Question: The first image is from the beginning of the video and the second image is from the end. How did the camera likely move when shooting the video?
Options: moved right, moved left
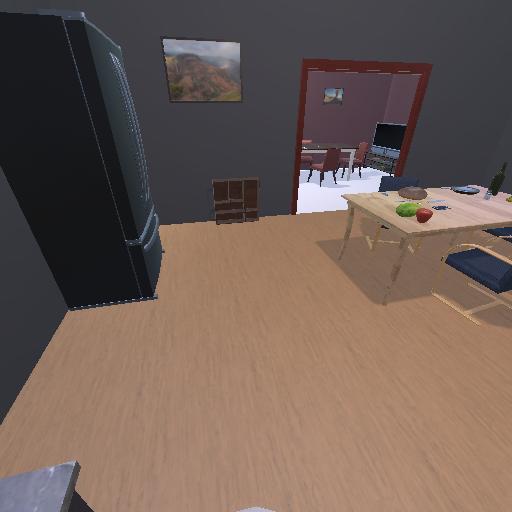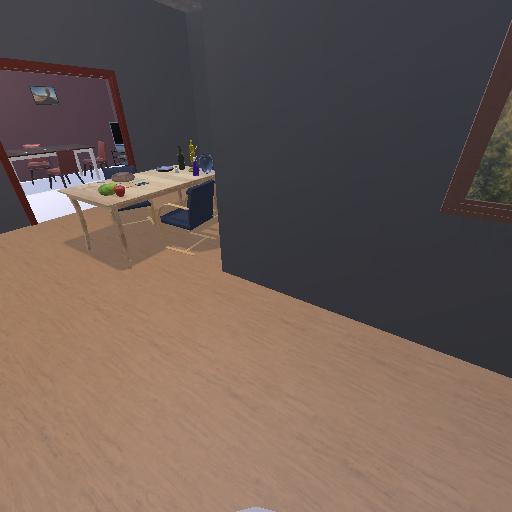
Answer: moved right